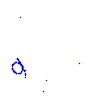
Particle: kaon